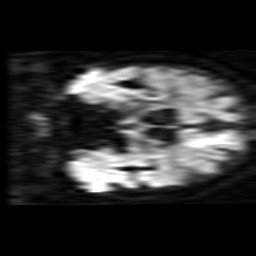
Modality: TRACE
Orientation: coronal
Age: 71
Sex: male
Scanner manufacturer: philips
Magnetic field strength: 1.5 T
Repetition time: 4.825 s
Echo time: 0.07764 s